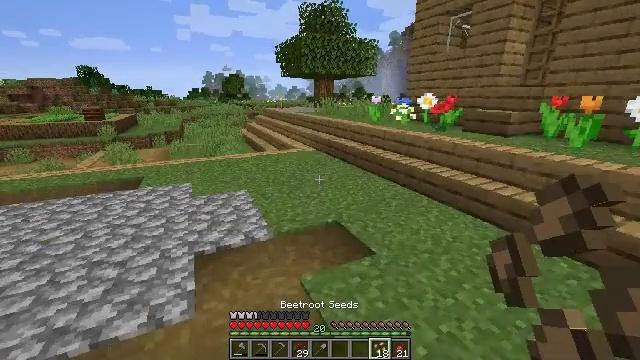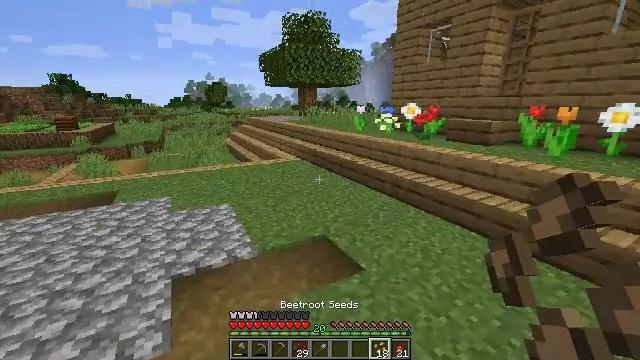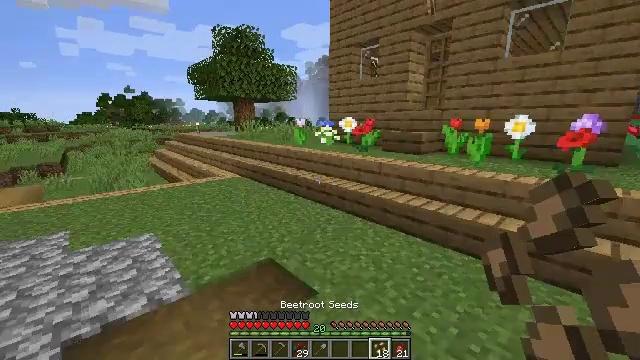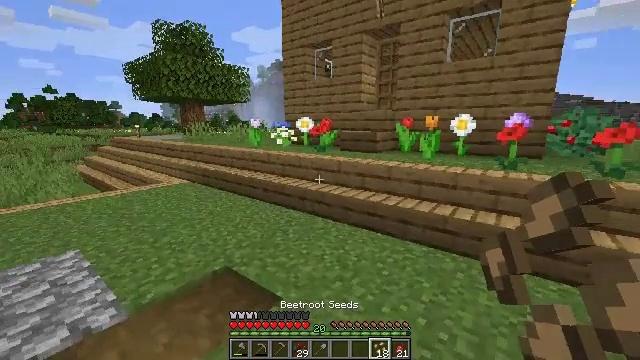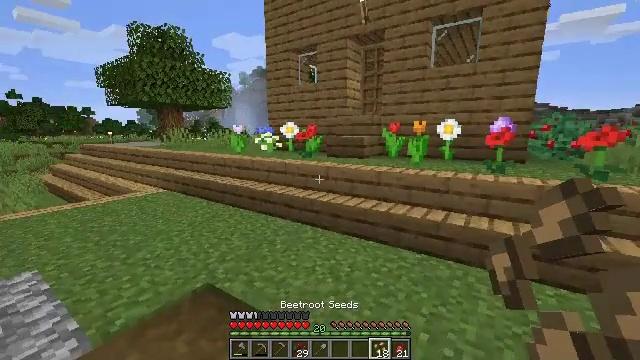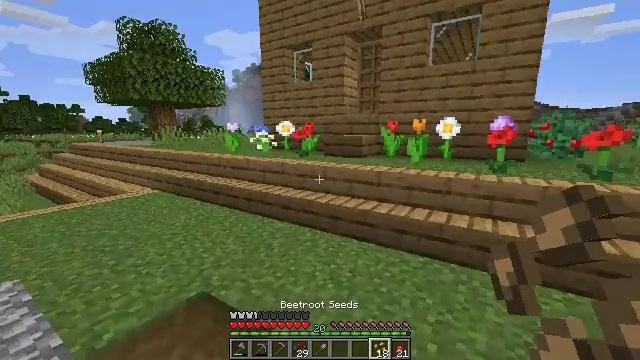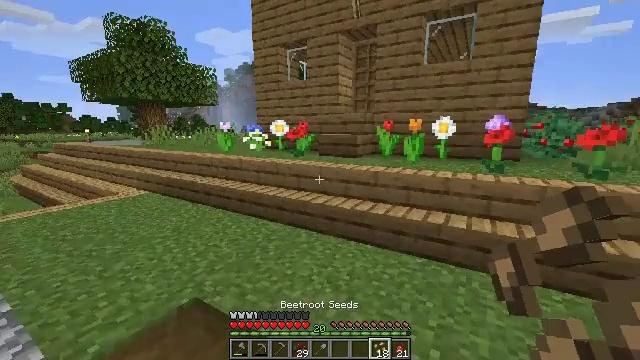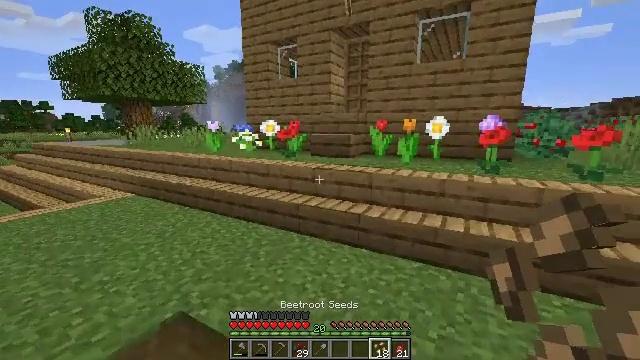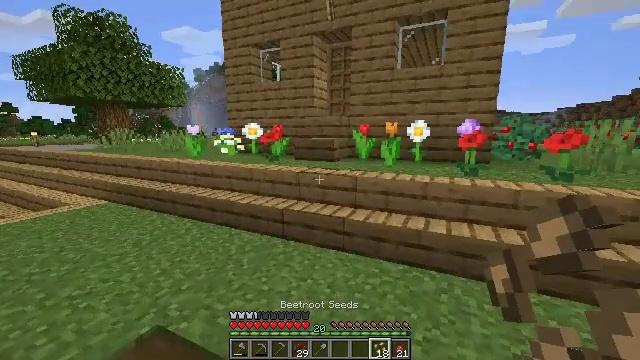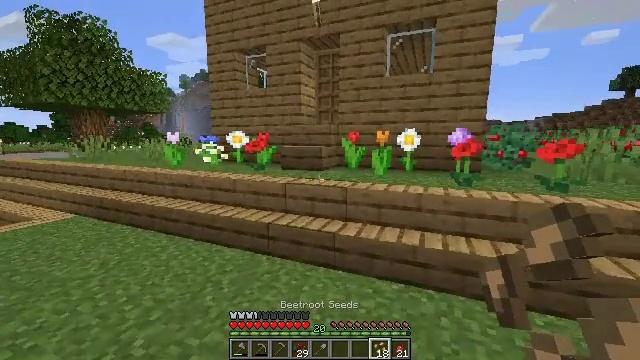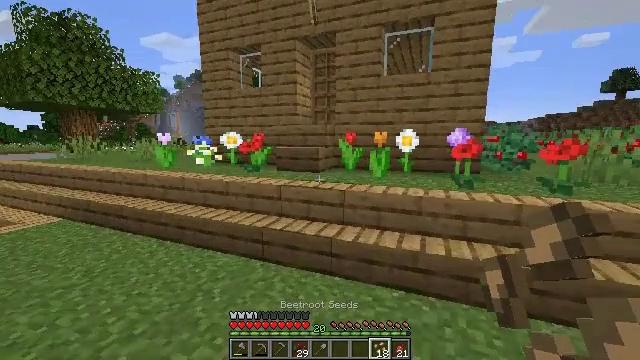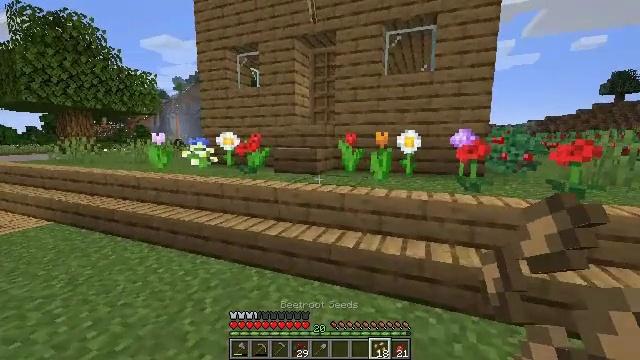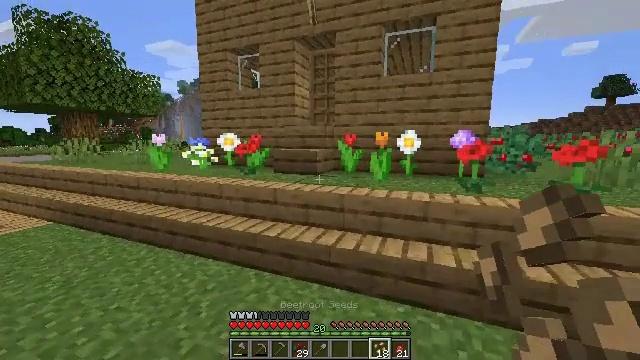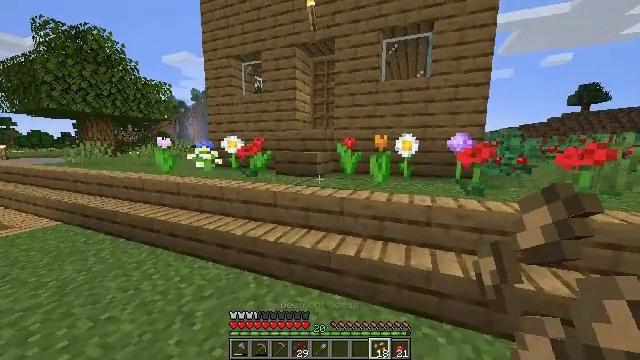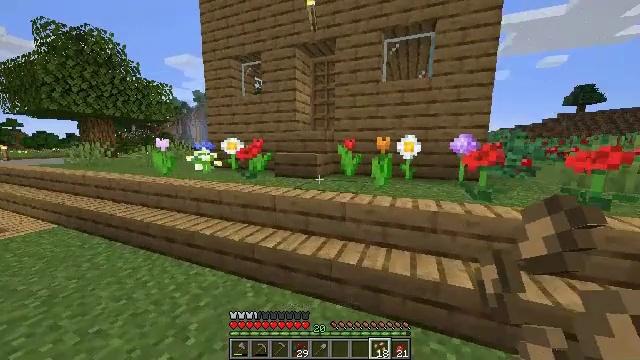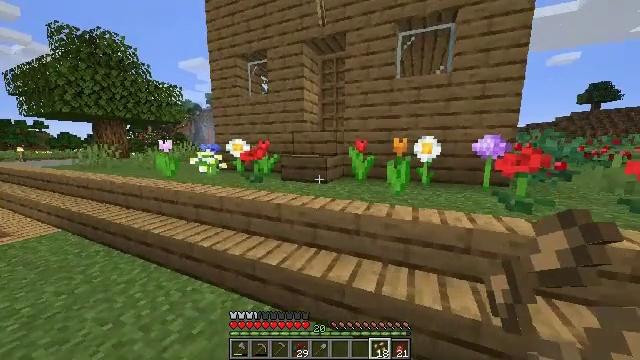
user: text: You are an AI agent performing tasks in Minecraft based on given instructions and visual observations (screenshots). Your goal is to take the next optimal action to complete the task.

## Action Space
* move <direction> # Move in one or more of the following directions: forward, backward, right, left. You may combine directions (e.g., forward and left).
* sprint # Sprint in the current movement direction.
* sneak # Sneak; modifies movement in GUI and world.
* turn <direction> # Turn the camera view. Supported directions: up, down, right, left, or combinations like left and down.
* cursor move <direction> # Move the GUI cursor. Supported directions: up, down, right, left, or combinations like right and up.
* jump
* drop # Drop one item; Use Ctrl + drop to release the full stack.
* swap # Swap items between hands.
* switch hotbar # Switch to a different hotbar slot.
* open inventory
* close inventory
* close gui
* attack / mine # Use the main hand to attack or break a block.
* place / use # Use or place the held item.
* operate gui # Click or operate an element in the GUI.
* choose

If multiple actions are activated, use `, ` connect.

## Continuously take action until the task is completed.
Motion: motion action
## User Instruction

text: Drop beetroot seeds.
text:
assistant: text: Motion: move forward, turn right and up
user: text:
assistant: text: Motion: move forward, turn right and up
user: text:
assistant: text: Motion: move forward, turn right and up
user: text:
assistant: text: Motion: move forward, turn right and up
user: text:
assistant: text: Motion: turn right
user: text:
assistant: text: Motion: turn right
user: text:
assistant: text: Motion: move forward, turn right
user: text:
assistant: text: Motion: move forward, turn right
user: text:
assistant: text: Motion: move forward, turn right and up
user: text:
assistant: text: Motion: no_op
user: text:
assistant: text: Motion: move forward
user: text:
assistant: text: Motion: move forward
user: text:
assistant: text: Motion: move forward
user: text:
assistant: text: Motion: move forward
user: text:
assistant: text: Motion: move forward, turn left
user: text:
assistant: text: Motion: move forward
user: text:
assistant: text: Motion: move forward, turn up
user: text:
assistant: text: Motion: move forward, turn up
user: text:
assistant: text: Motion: move forward, turn up, jump
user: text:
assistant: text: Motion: move forward, turn up, jump
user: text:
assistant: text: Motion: move forward, jump
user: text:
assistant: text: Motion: move forward, jump
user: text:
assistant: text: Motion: move forward
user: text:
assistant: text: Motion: move forward, use / place
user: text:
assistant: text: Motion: move forward, use / place
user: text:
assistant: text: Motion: move forward, use / place
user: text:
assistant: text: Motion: move forward
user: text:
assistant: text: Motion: move forward
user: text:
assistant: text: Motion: move forward
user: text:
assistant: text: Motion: move forward, turn right